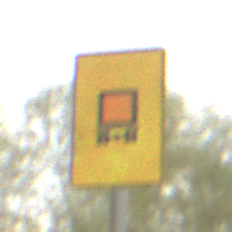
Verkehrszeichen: KennzeichnungspflichtigeFahrzeugeGefaehrlicheGueterOhnePfeilsymbol
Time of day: MorningAfternoon
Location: Outdoor (Nature)
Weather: Overcast
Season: NotSpecified
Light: Natural